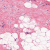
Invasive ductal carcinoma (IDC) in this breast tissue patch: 0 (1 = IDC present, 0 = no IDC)